Field crop: tomato
Growth stage: 1
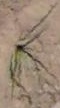
Species: cyperus